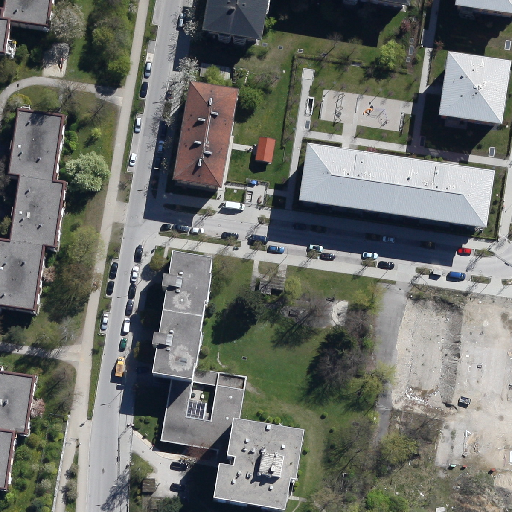
Referring expression: car driving on the road